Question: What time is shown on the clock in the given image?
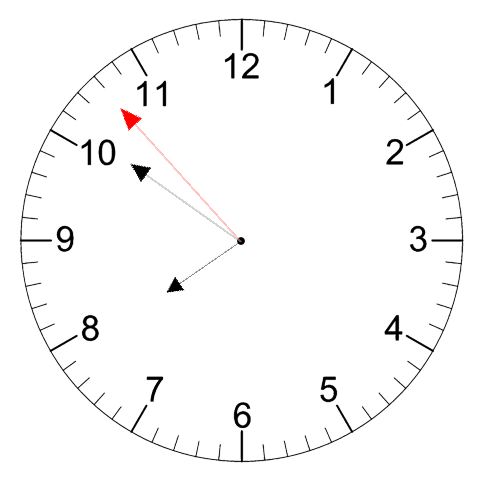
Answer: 07:50:53